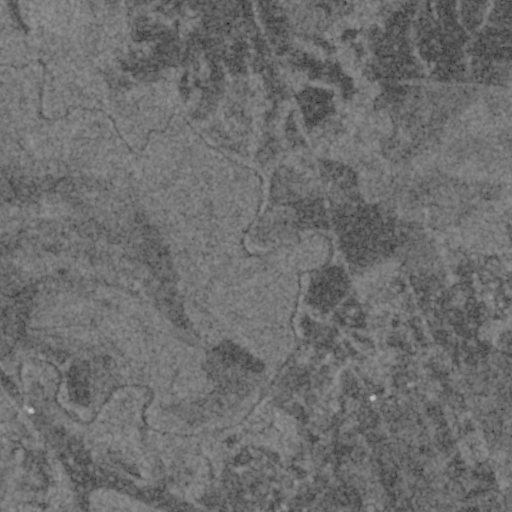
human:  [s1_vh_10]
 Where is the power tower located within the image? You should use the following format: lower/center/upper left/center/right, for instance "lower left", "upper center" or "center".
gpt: The power tower is located in the lower left of the image.
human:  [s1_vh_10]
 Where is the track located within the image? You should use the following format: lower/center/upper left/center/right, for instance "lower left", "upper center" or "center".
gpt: There is no track in the image.

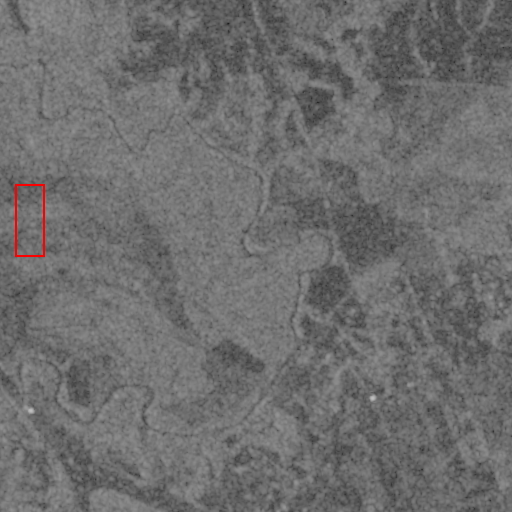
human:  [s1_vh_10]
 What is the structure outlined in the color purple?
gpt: There is no purple outline.
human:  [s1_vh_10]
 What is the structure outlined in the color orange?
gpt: There is no structure outlined in orange.